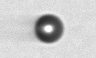
Label: bead